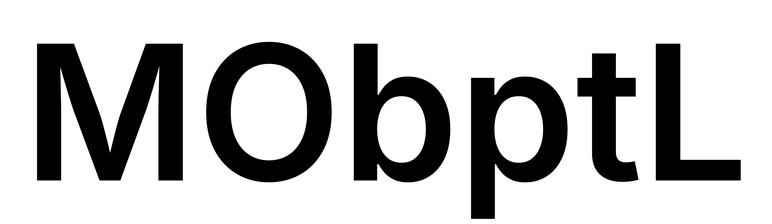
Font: Inter_SemiBold